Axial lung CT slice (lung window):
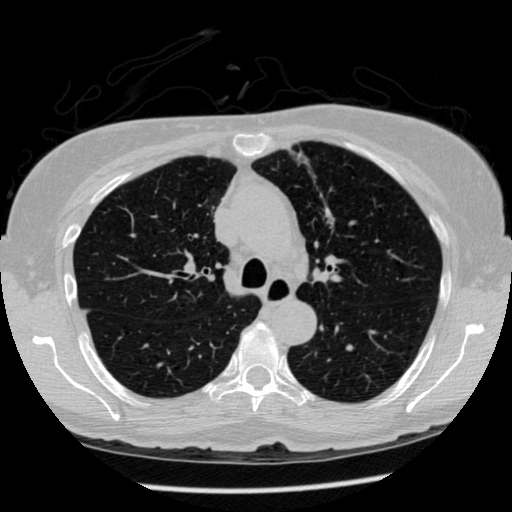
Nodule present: no